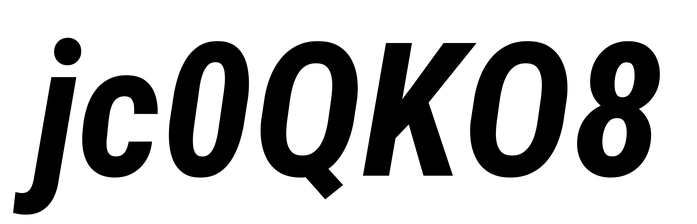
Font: Roboto-Italic_Condensed_Bold_Italic